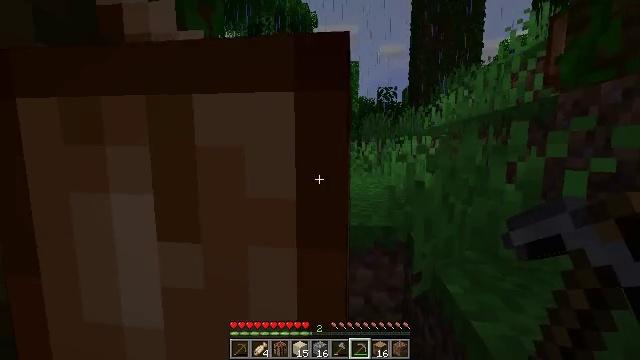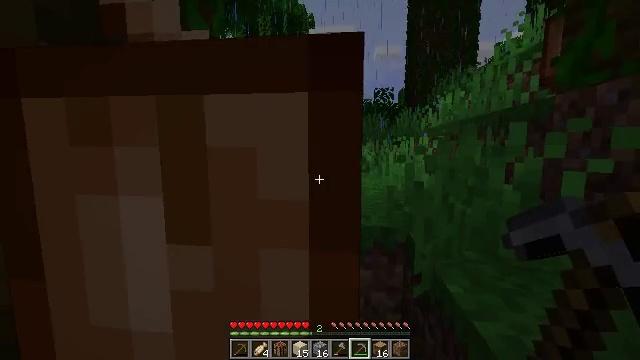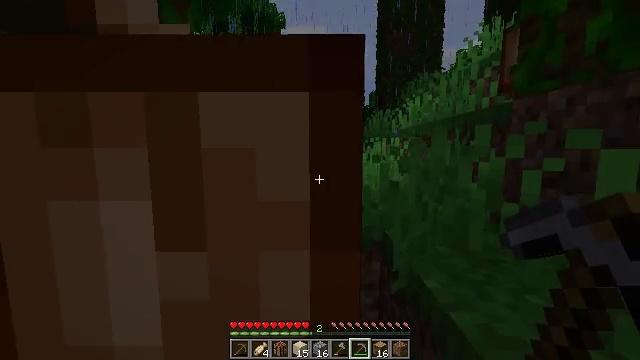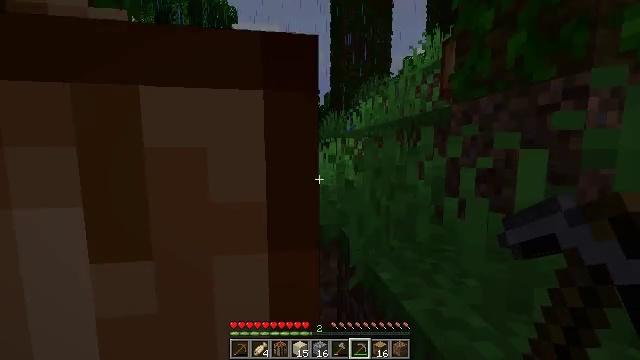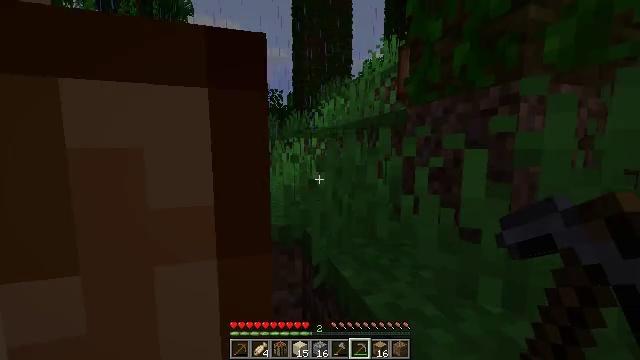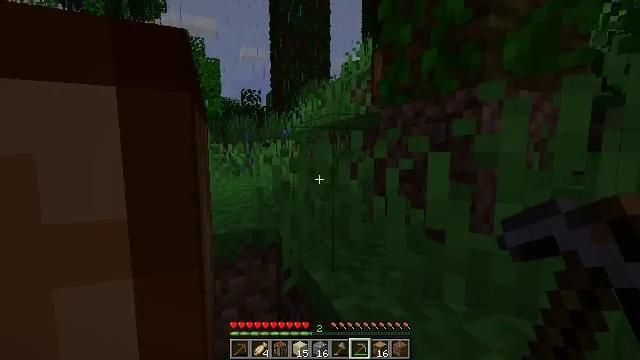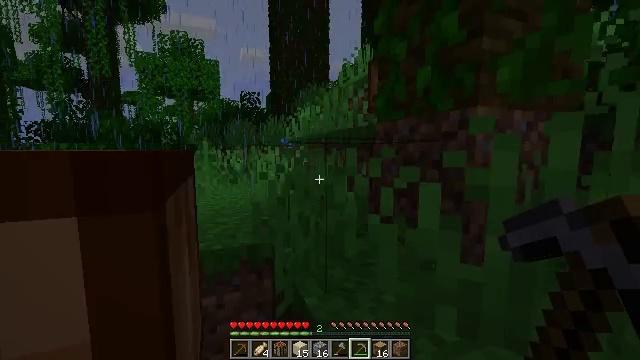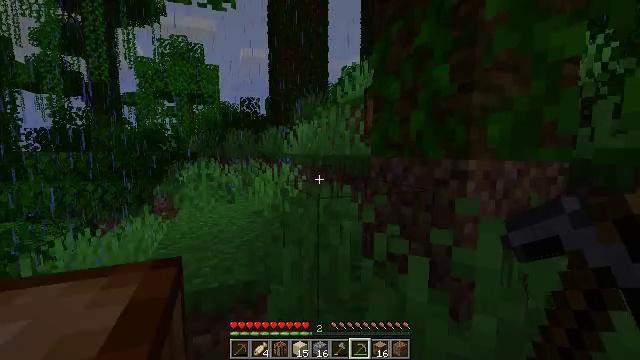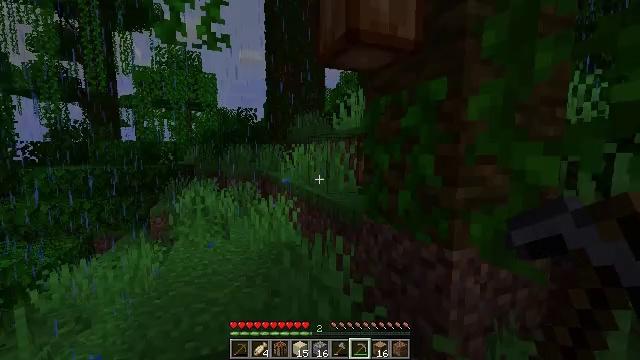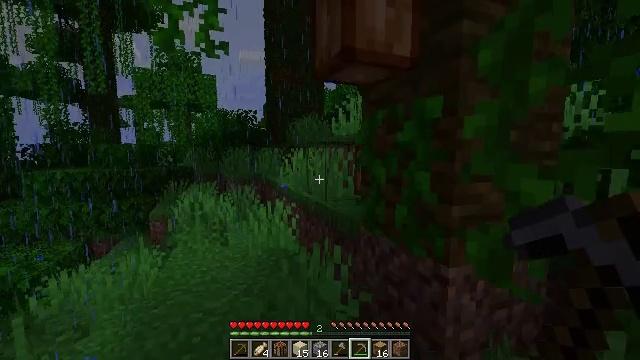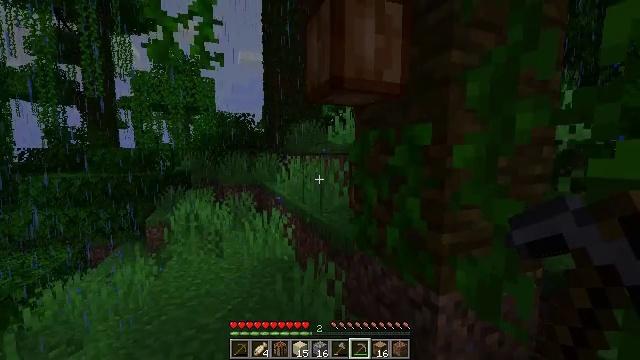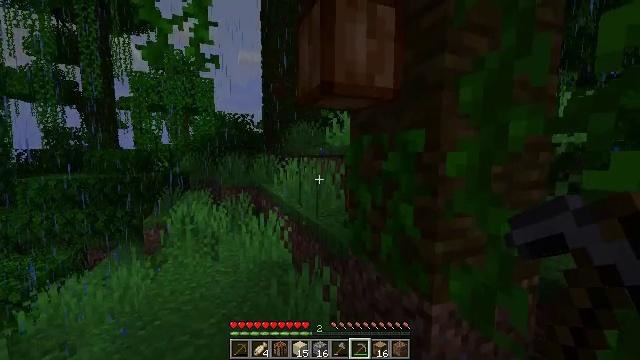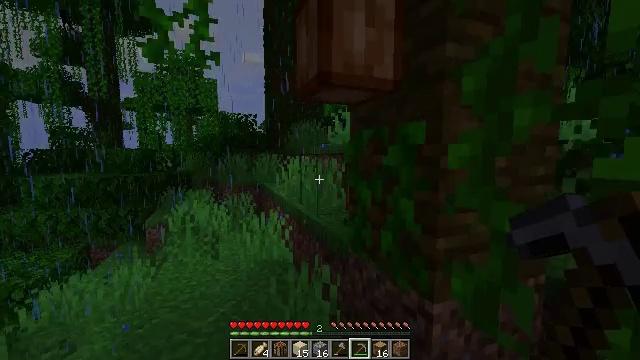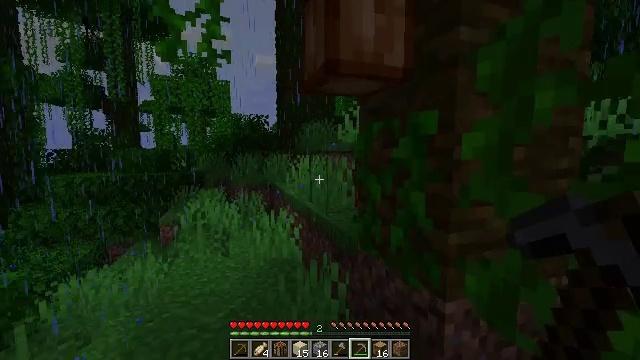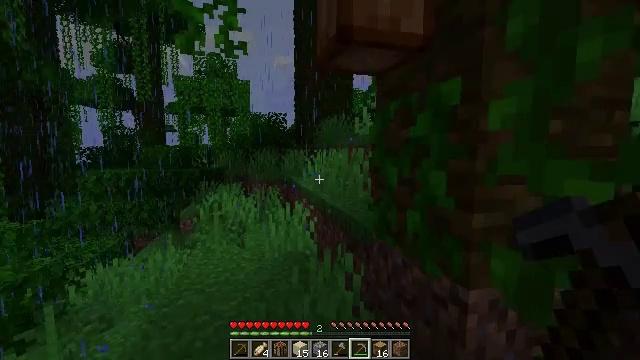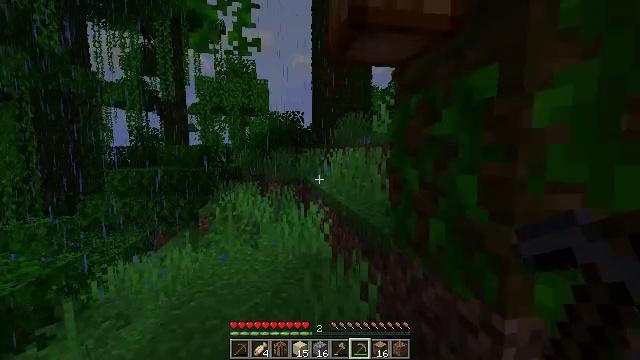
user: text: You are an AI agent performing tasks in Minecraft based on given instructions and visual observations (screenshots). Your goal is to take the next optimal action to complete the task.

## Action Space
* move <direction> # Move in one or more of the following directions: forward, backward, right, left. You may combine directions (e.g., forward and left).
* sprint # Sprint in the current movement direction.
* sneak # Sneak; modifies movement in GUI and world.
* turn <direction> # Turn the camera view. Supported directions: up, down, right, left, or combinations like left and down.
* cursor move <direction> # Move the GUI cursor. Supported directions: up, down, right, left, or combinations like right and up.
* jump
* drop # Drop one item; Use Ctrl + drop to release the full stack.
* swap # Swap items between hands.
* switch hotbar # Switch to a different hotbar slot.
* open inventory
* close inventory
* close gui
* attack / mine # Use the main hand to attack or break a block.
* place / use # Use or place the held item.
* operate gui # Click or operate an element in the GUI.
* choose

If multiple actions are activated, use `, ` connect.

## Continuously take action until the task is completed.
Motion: motion action
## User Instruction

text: Gather oak leaves by attacking.
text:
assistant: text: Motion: move forward
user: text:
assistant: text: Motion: move forward, turn right
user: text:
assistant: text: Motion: move forward, turn right
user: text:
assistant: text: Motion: move forward, turn right
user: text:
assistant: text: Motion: move forward, turn right
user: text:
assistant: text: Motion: move forward, jump
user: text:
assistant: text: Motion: move forward, jump
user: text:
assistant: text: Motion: move forward, jump
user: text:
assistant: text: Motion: move forward, jump
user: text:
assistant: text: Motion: move forward, jump
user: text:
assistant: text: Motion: move forward
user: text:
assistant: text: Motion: move forward
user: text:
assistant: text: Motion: move forward, turn left
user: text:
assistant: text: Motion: move forward, turn left
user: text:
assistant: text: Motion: move forward, turn left
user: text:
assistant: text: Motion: move forward, turn left
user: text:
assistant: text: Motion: move forward, turn left
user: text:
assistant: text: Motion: move forward, turn left
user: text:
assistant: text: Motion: move forward, turn left
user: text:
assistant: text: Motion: move forward, turn left
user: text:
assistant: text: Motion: move forward, turn left
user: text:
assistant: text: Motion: move forward, turn left
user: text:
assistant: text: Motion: move forward
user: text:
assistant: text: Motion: move forward
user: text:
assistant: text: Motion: move forward
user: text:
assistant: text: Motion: move forward
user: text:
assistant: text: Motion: move forward
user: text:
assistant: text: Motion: move forward
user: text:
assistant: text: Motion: move forward
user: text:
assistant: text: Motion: move forward